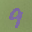
Label: 9